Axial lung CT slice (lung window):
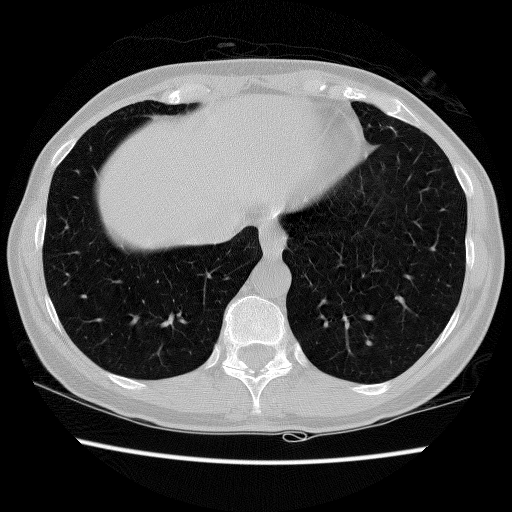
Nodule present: no